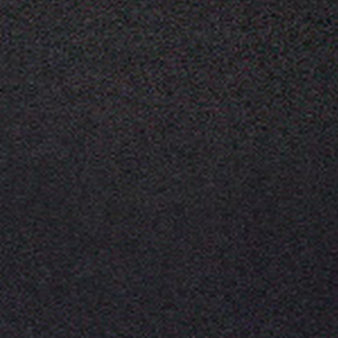
Label: other